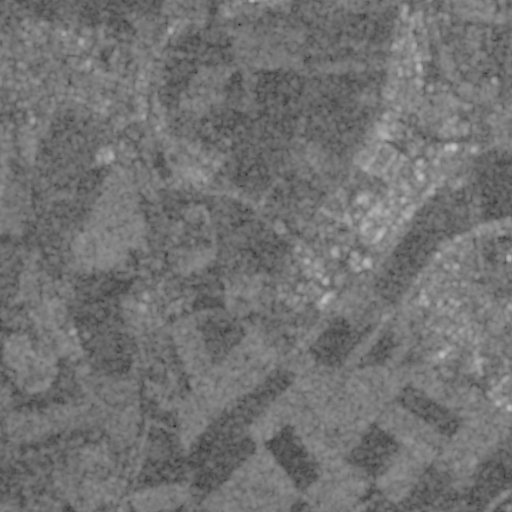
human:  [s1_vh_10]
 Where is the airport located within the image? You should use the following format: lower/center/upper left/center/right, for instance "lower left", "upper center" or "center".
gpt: The airport is located in the lower left of the image.
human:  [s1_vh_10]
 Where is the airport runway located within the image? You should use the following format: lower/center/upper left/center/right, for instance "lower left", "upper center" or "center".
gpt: The airport runway is located in the lower left of the image.
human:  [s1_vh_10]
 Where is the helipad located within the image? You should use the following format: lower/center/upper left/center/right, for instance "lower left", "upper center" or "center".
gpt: The helipad is located in the upper right of the image.
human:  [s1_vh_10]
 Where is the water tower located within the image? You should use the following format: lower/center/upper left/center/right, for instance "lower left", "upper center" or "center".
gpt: The water tower is located in the lower right of the image.
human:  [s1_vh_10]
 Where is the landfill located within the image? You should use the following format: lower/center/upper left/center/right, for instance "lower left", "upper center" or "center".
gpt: There is no landfill in the image.

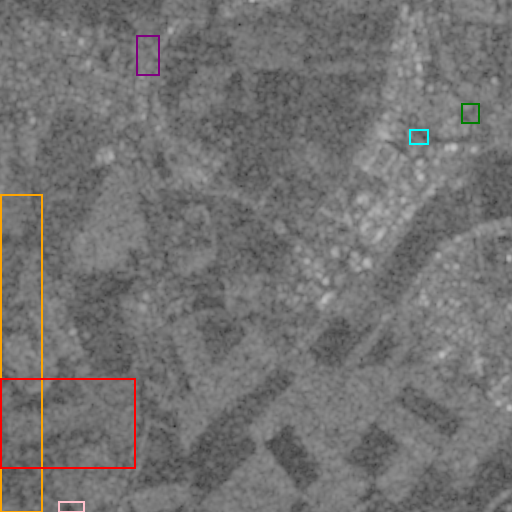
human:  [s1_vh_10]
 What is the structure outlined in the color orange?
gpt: The structure outlined in orange is an airport.
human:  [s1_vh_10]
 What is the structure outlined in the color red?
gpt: The structure outlined in red is a crop field.
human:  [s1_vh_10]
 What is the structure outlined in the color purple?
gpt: The structure outlined in purple is a park.
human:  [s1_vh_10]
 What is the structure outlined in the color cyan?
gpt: The structure outlined in cyan is a parking lot.
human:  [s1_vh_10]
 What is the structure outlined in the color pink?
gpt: The structure outlined in pink is a stadium.
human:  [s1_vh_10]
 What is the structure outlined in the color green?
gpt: The structure outlined in green is a wastewater plant.
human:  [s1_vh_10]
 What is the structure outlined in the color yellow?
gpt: There is no yellow outline.